Field crop: tomato
Growth stage: 1
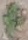
Species: solanum